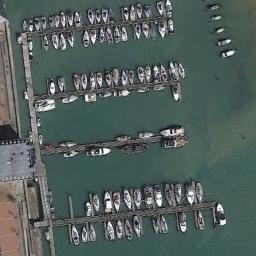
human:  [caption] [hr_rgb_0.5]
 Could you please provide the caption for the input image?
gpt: The harbor has lots of neatly docked boats and the color of the waters is green .

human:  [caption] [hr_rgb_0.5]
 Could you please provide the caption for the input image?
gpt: There are many ships in the harbor .

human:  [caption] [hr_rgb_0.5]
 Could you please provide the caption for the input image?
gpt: There is a big ship on the right side of the harbor .

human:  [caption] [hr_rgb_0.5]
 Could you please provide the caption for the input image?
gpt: Neatly moored some ships on the sea next to the harbor of the building .

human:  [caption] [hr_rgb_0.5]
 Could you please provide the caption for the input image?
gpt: There are many ships docked neatly at the harbor .